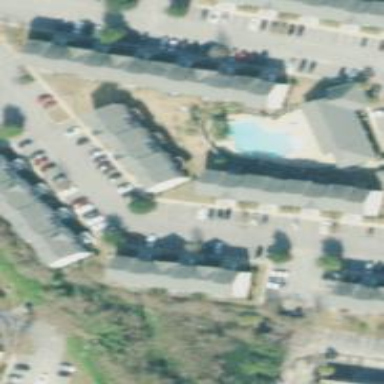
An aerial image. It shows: Swimming pool located in leisure land.